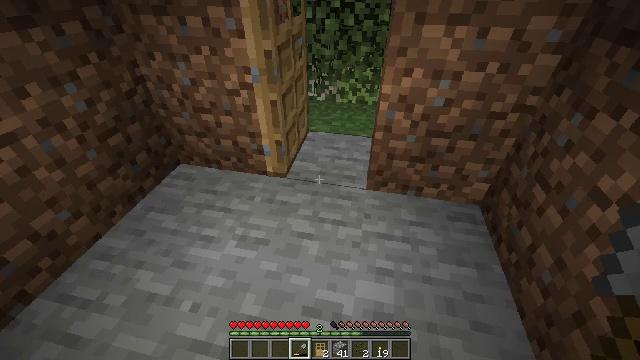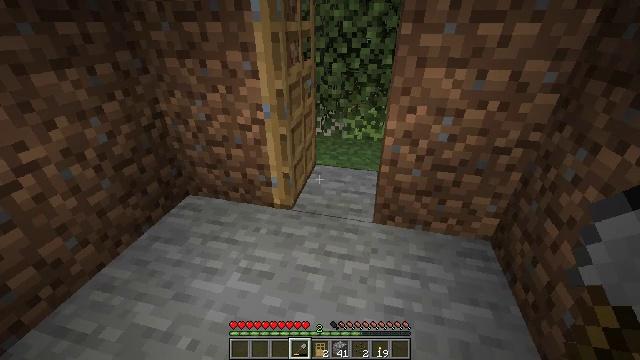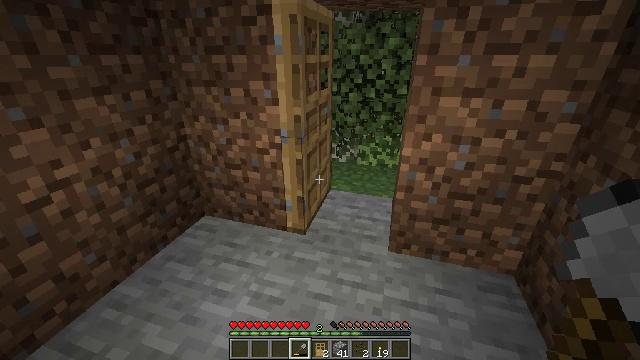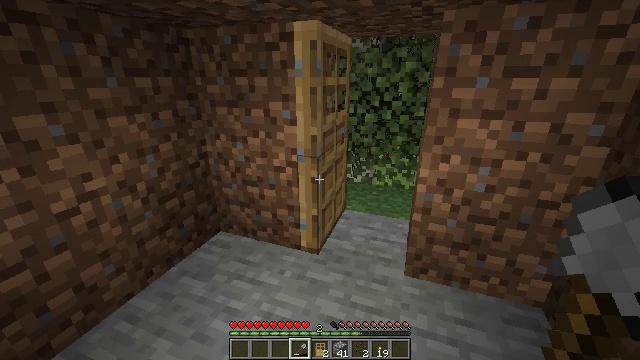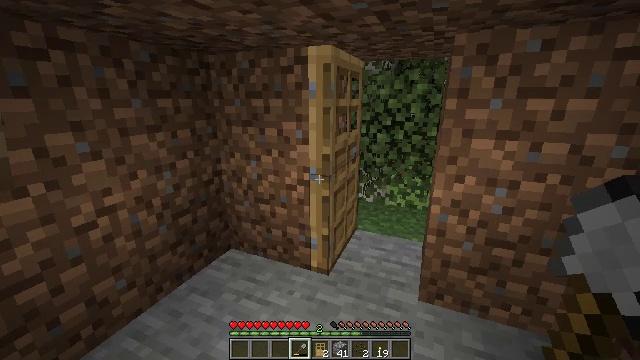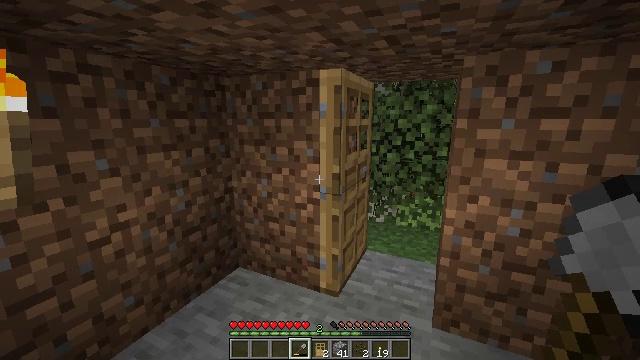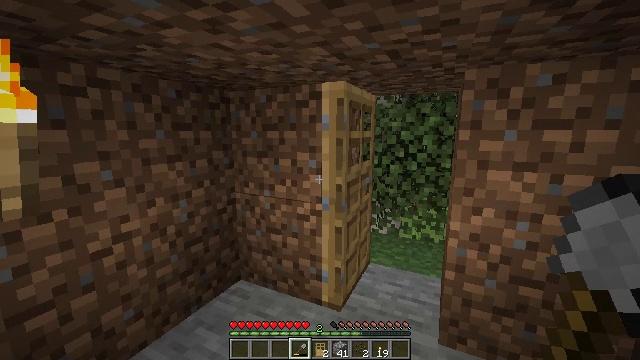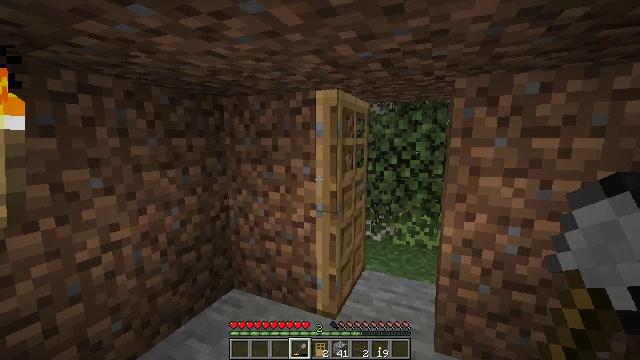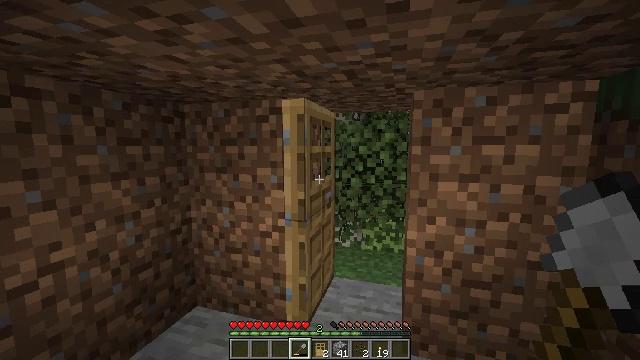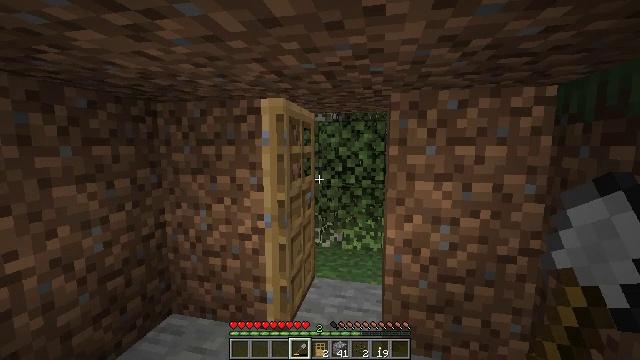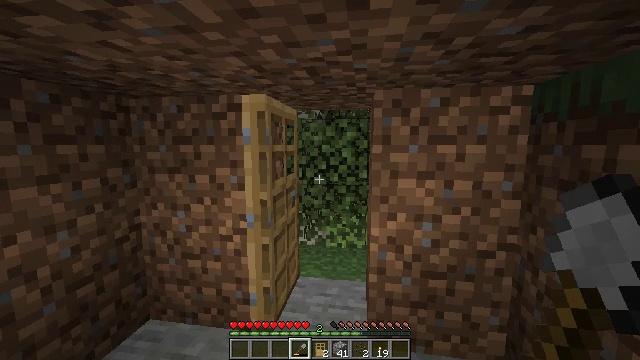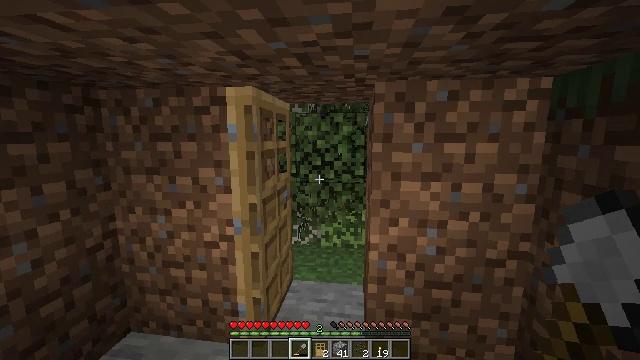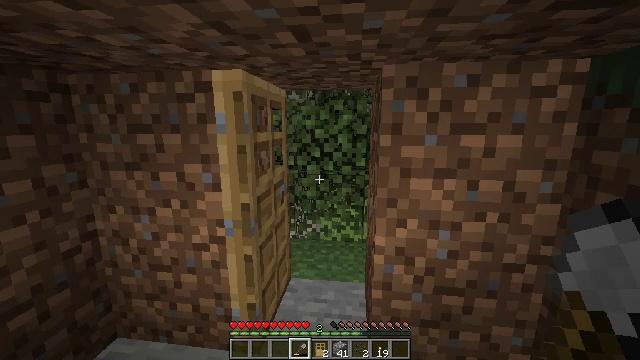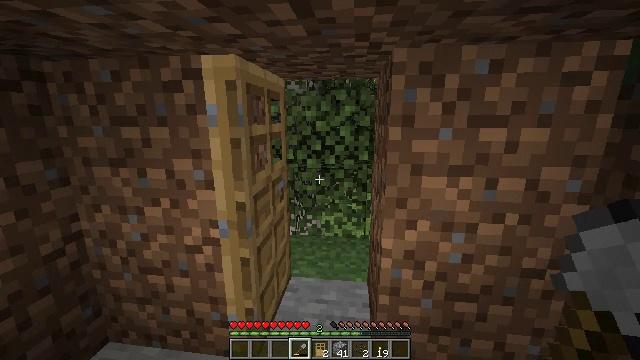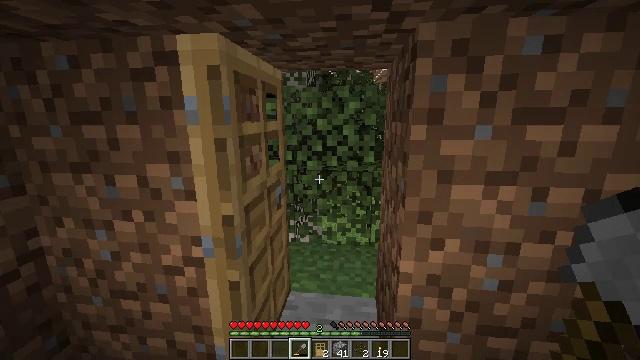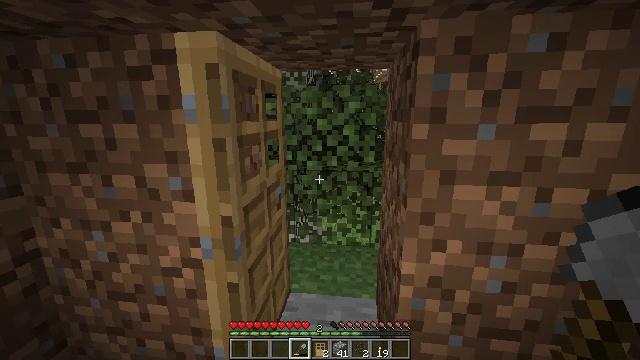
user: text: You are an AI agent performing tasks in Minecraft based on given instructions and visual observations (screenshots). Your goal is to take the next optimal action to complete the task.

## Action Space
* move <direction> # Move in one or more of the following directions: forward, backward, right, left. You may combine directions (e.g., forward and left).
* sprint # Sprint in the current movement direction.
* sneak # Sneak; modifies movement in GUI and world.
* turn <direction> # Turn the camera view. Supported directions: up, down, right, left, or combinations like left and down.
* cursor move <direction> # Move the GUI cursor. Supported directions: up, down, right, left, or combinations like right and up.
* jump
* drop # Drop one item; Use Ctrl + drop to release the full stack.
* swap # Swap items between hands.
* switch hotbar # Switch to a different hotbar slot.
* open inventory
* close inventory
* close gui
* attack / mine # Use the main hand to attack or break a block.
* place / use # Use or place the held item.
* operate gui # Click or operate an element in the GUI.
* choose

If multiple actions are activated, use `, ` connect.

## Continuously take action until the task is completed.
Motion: motion action
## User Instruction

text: Collect birch leaves from the tree.
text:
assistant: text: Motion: turn left and up
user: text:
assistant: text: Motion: turn left and up
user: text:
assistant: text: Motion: turn left and up
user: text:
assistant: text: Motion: turn left and up
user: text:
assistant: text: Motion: turn left and up
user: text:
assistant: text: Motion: turn up
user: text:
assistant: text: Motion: turn right and up
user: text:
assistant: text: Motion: turn right and up
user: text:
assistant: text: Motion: turn right
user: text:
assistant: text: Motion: move forward, turn right
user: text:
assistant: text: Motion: move forward, turn right and down
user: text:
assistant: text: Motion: move forward, turn down
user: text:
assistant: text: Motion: move forward, turn down
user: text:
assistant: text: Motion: move forward
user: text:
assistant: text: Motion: move forward
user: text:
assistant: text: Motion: move forward
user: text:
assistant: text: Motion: move forward
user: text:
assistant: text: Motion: move forward
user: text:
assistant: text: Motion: move forward
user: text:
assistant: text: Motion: move forward
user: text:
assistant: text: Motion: move forward
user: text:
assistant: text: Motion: move forward
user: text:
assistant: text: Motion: move forward, turn right and up
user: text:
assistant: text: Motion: move forward, turn right and up
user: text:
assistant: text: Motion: move forward, turn right and up
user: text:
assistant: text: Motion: move forward
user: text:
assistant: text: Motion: no_op
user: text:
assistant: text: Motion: attack / mine
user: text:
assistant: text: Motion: attack / mine
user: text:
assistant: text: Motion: attack / mine